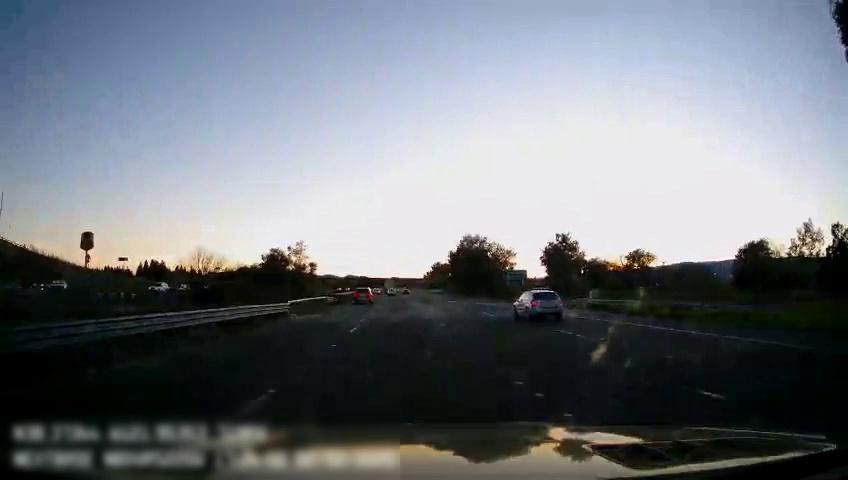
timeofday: Dusk/Dawn/Twilight
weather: Cloudy
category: Drivable Space
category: Vehicles | SUV
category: Vehicles | SUV
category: Vehicles | SUV
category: Vehicles | Truck
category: Vehicles | SUV
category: Lanes | Alternate Lane
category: Lanes | Current Lane
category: Lanes | Current Lane
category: Lanes | Alternate Lane
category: Lanes | Alternate Lane
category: Traffic | Signs